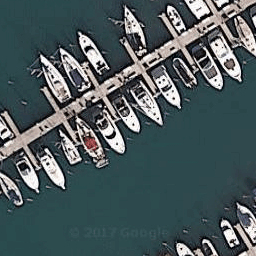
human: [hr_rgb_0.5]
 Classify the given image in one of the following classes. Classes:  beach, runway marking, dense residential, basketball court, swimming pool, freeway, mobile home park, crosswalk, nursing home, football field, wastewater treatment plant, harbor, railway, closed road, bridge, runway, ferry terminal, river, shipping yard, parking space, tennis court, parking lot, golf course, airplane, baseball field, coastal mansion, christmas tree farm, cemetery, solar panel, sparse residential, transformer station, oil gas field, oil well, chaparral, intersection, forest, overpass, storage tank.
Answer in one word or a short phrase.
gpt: harbor